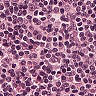
Metastatic tissue present: no